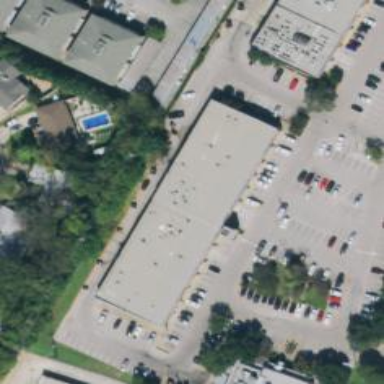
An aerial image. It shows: Car rental facility.